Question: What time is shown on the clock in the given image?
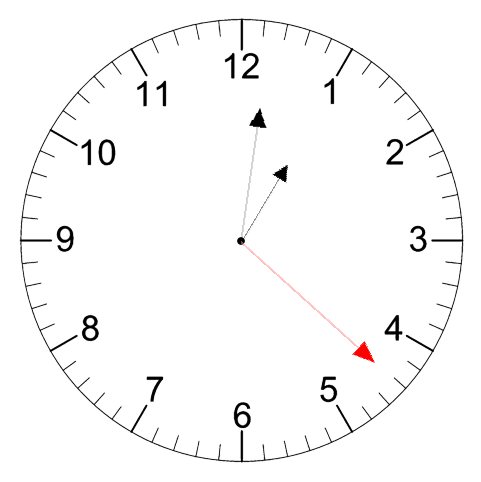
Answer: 01:01:22